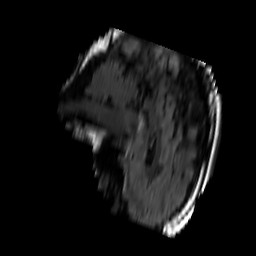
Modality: FLAIR
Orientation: sagittal
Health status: ill
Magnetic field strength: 3 T